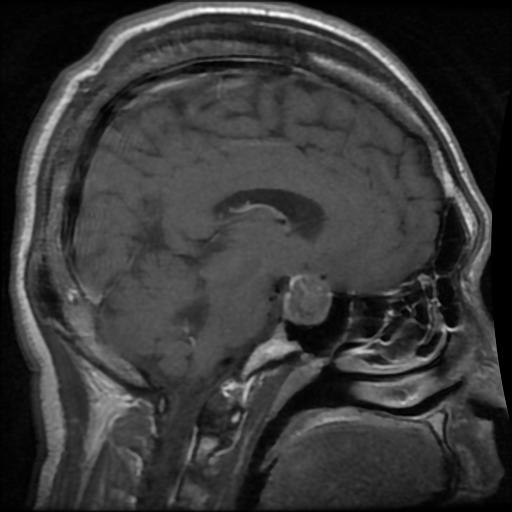
Label: pituitary